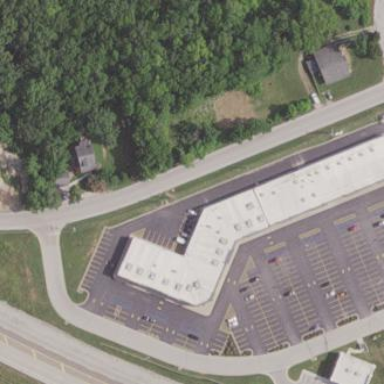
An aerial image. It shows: Retail building.